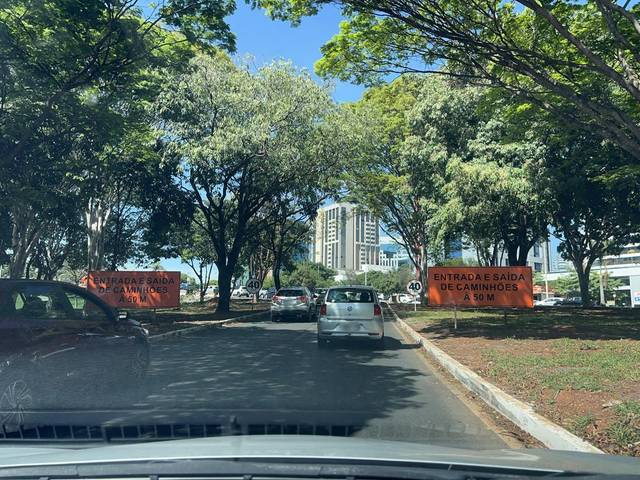
Region: Brazil
Coordinates: -15.787, -47.881